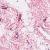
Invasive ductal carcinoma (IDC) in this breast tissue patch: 0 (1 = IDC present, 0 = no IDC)